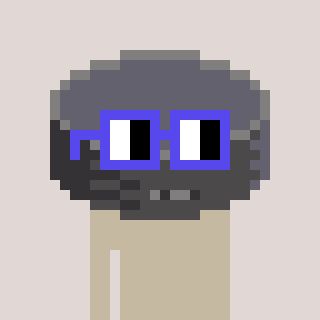
a pixel art character with square blue glasses, a hockey puck-shaped head and a purple-colored body on a warm background